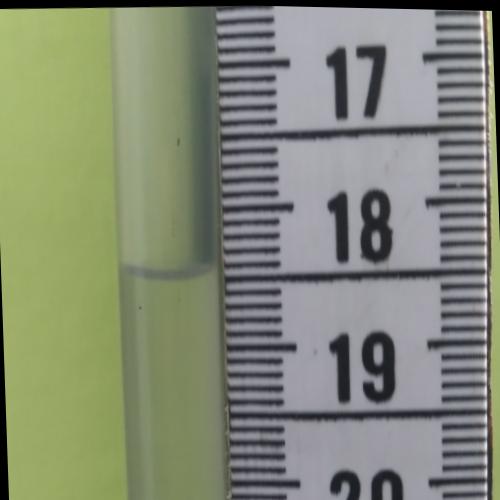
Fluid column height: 18.5 cm